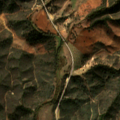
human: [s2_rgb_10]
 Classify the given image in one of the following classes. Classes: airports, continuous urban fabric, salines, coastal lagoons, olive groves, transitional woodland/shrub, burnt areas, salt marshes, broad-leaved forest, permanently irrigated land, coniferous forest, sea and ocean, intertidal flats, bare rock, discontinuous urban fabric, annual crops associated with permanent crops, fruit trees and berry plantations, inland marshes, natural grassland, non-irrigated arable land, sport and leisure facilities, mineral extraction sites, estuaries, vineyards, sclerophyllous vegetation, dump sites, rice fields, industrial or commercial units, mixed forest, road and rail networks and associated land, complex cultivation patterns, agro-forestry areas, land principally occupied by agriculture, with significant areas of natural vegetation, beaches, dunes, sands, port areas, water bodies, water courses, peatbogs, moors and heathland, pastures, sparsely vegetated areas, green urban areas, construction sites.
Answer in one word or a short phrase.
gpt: land principally occupied by agriculture, with significant areas of natural vegetation, agro-forestry areas, broad-leaved forest, transitional woodland/shrub